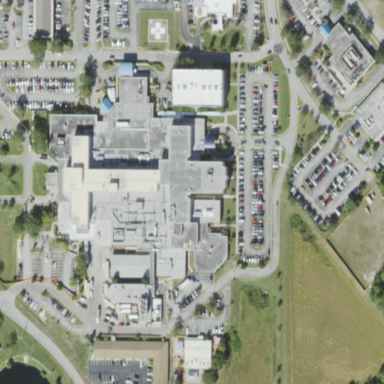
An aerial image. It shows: Hospital providing healthcare services.